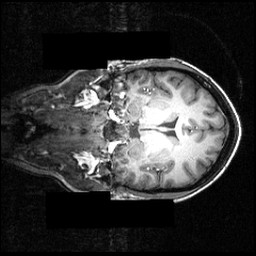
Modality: T1w
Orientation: coronal
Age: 23
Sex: female
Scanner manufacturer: siemens
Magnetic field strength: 3.951 T
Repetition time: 1.5 s
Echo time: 0.00335 s